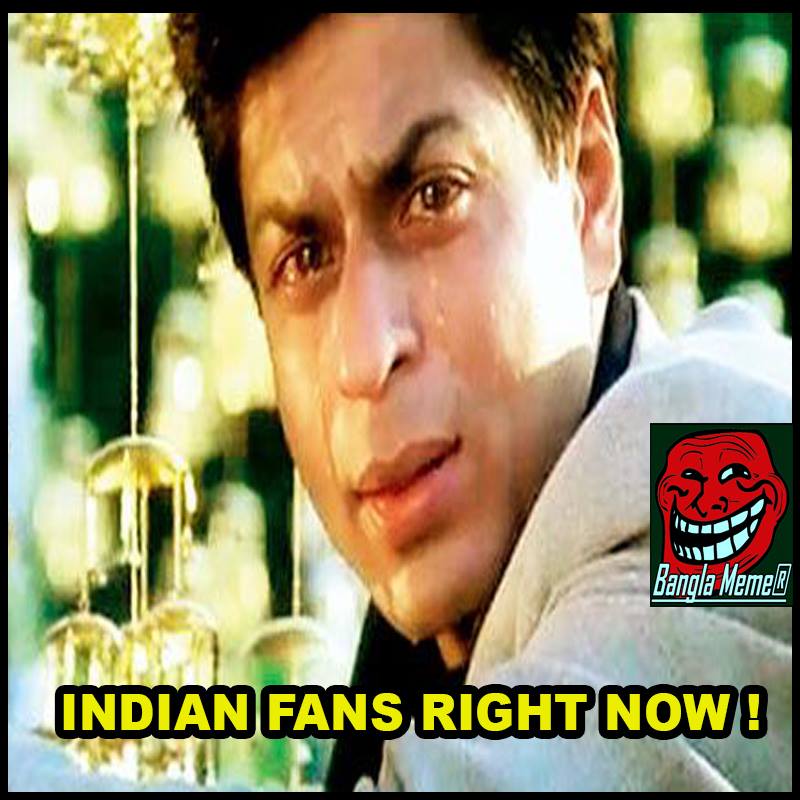
Caption: INDIAN FANS RIGHT NOW !
Label: hate